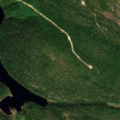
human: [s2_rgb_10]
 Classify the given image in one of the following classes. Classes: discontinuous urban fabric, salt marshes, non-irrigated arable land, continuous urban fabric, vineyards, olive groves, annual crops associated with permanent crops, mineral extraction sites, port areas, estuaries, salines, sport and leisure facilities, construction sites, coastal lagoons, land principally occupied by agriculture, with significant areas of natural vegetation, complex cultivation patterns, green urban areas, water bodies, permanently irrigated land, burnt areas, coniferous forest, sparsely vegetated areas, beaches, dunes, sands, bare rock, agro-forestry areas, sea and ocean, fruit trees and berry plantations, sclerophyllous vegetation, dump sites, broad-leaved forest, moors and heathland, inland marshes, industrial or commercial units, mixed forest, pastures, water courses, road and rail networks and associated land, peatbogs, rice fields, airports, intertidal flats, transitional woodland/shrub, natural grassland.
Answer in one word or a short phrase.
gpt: coniferous forest, mixed forest, water bodies